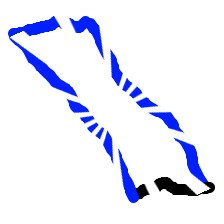
Shape: parallelogram